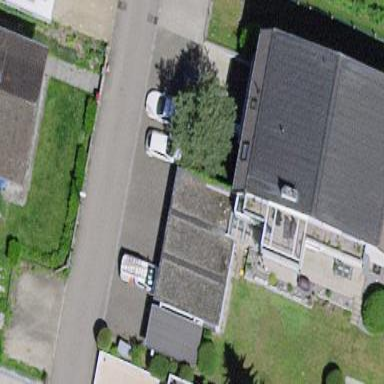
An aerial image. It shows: Garage.